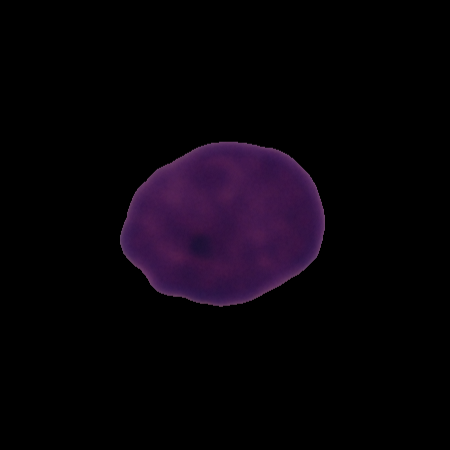
Label: healthy